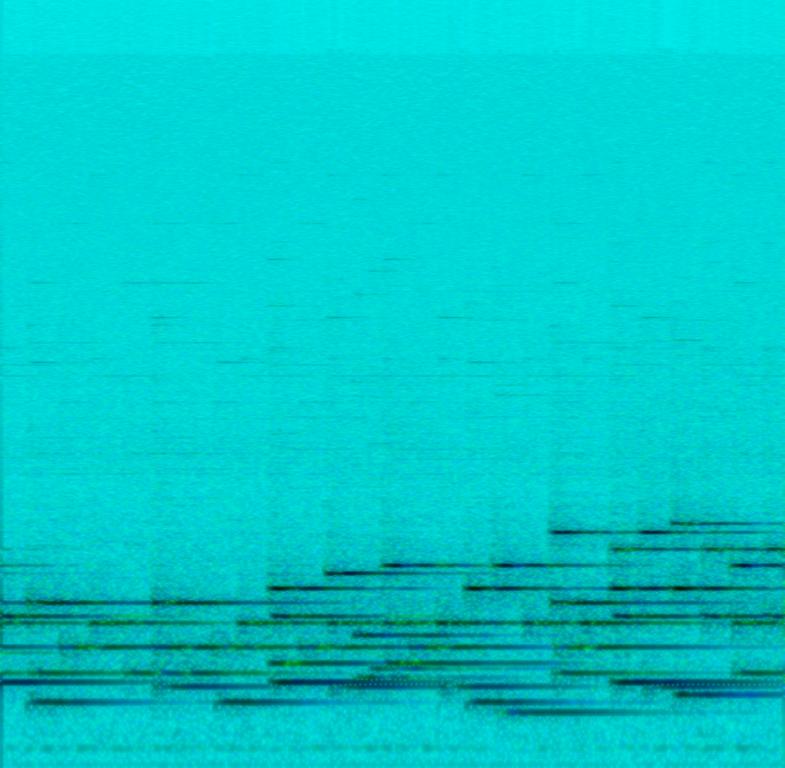
This is a melodic composition on the organ. The song itself feels soothing and calming. We hear light arpeggios played which would be suitable for a lullaby or a fairytale story.